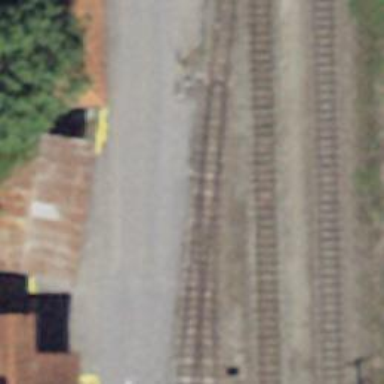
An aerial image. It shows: Railway switch.